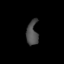
Tissue: lung
Cell type: Endothelial cells
Senescence score: 0.6363
Nuclear area (px): 270
Mean DAPI intensity: 78.126